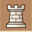
Piece: wR